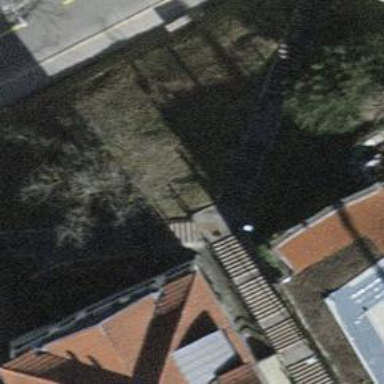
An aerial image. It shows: Road with steps.